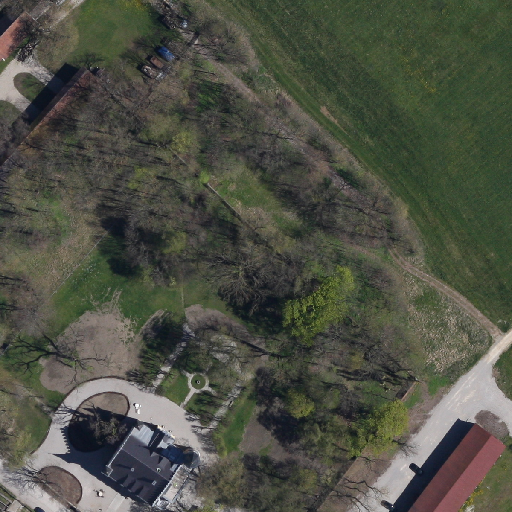
Referring expression: light-duty vehicle in the parking area